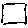
Label: square